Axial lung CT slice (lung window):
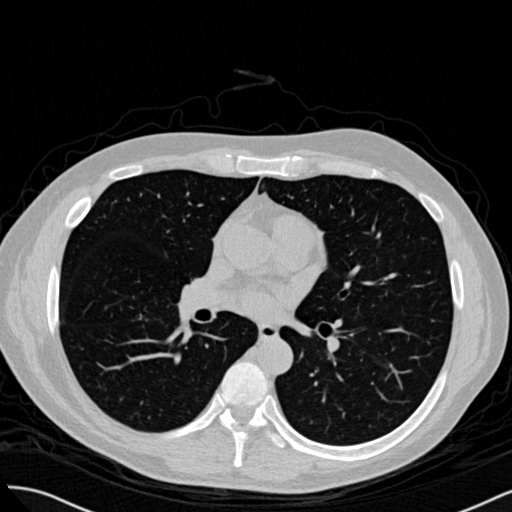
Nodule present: no